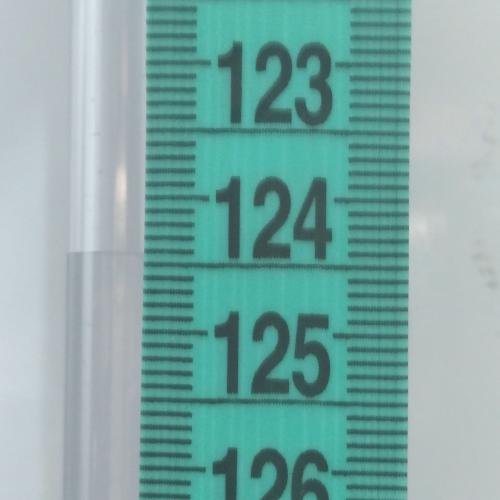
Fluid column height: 124.4 cm